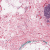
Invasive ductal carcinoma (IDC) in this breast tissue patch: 0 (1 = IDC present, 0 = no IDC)